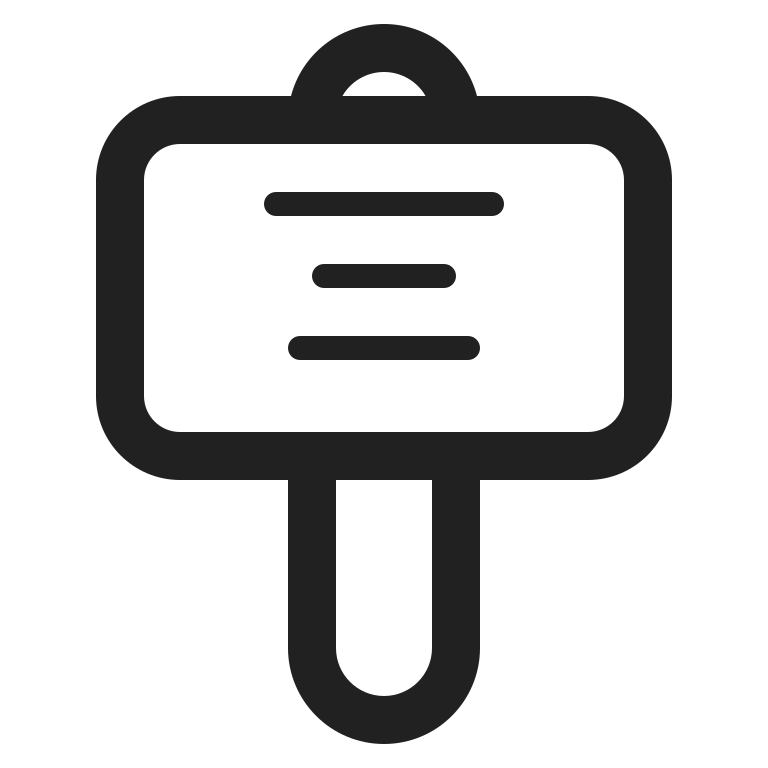
placard high contrast